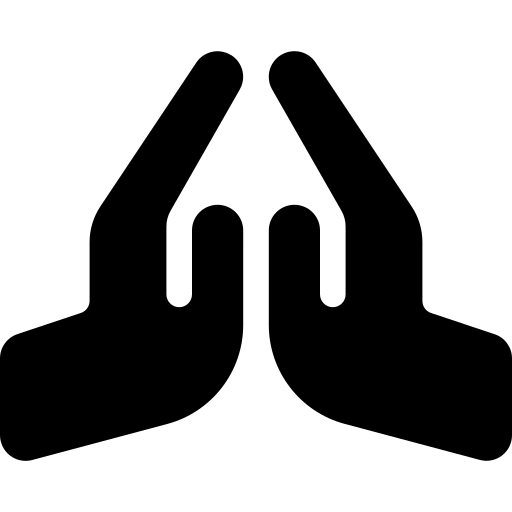
Tags: icon, FontAwesome, fa-icon, solid, hands, praying